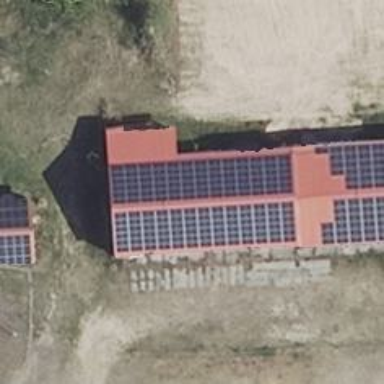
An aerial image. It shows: Solar photovoltaic panel generator producing electricity as small installation.